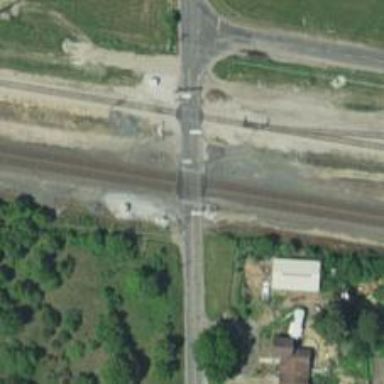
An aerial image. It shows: Level crossing with both lights and saltire in place.